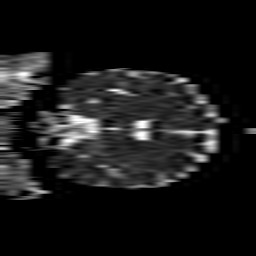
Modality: ADC
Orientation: coronal
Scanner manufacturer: philips
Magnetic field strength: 1.5 T
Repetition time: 3.484 s
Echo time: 0.07039 s